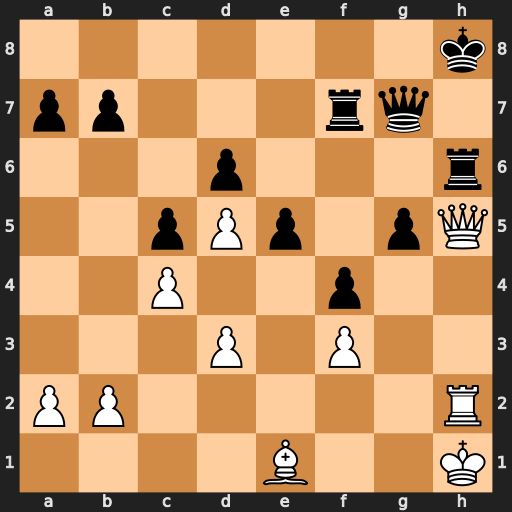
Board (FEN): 7k/pp3rq1/3p3r/2pPp1pQ/2P2p2/3P1P2/PP5R/4B2K
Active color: w
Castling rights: -
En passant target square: -
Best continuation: Qxh6+ Qxh6 Rxh6+